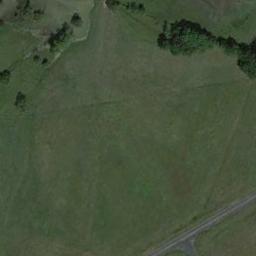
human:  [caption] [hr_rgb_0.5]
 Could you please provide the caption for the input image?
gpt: There are many green trees and a straight road on the green grass .

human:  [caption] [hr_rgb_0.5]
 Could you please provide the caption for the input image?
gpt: Some trees are on the meadow .

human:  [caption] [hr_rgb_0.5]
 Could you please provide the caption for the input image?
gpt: This meadow has dense grasses and some trees and a road goes through the meadow .

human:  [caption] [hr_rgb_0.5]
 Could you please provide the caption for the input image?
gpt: The entire image is dominated by grass .

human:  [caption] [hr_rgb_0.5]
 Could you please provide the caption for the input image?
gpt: There are some green trees beside the green smooth meadow .